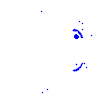
Particle: electron